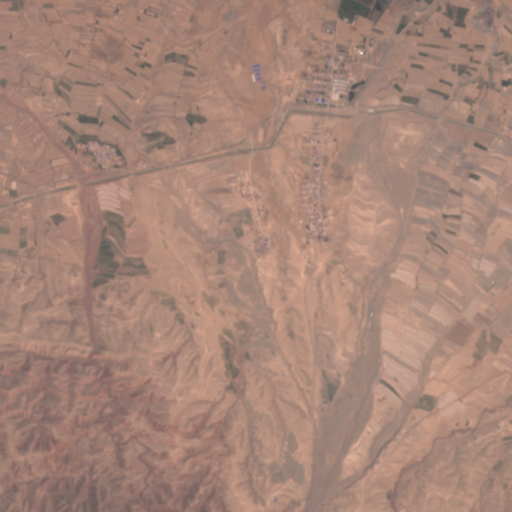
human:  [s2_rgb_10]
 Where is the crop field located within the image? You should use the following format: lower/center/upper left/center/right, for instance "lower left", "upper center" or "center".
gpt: The crop field is located in the right of the image.
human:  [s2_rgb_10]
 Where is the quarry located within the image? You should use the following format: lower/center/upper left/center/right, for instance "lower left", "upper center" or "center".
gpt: The quarry is located in the upper right of the image.
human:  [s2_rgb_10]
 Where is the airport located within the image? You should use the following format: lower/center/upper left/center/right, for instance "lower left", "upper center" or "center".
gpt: There is no airport in the image.